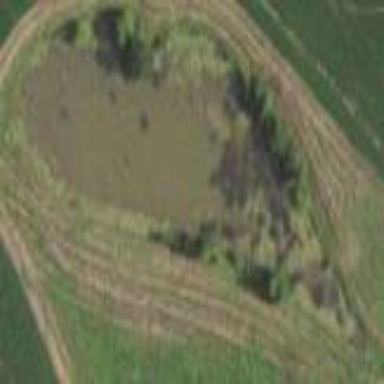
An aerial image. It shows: Peaceful pond surrounded by nature.